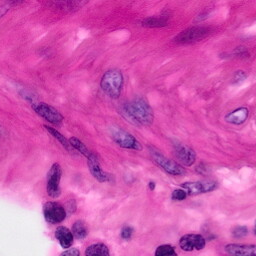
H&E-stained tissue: Pancreatic